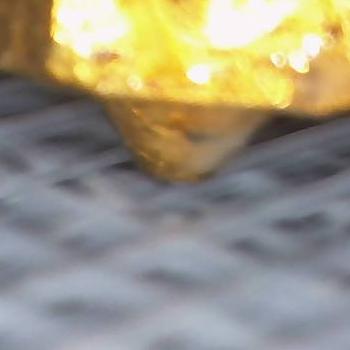
Flow rate: 144%